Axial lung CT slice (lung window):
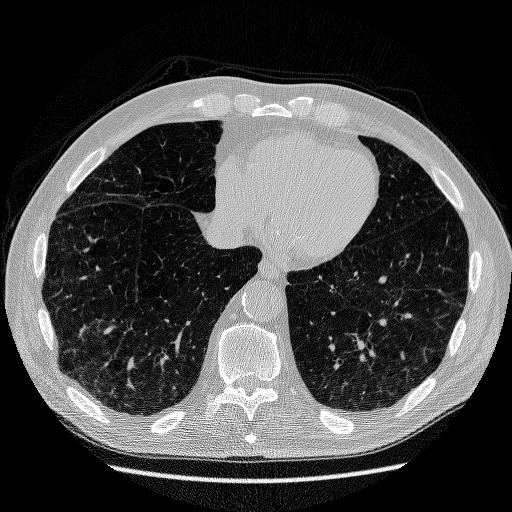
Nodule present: no